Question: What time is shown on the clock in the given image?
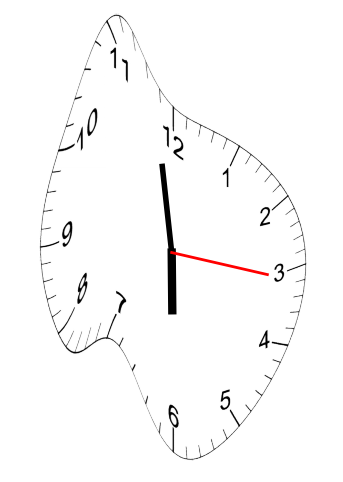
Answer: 05:58:16